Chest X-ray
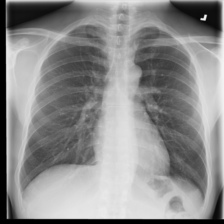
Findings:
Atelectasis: negative
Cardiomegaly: negative
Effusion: negative
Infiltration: negative
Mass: negative
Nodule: negative
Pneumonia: negative
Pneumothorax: negative
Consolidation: negative
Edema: negative
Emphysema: negative
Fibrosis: negative
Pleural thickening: negative
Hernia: negative